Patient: sex M, age 66
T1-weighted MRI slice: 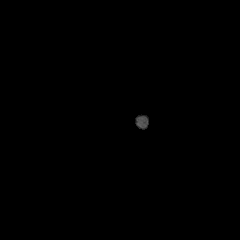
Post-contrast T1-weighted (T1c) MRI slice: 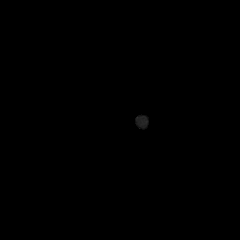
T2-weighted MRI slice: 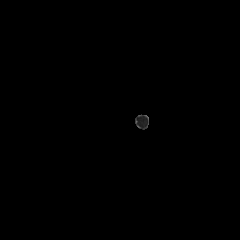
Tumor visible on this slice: no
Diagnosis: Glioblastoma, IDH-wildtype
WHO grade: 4